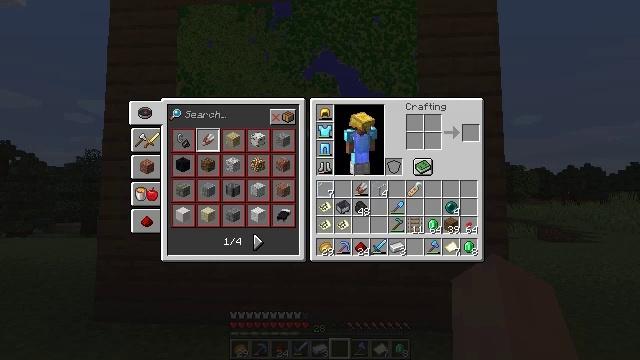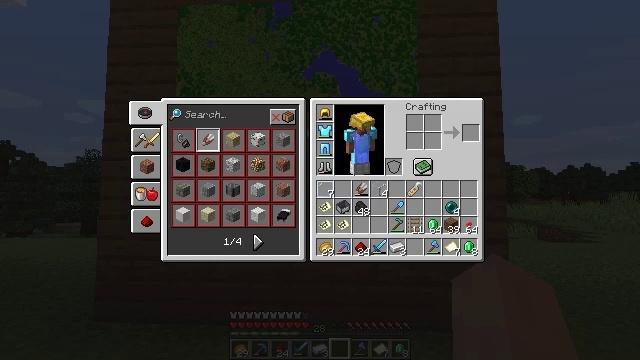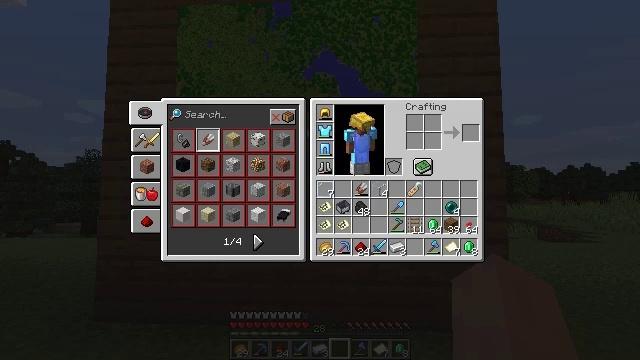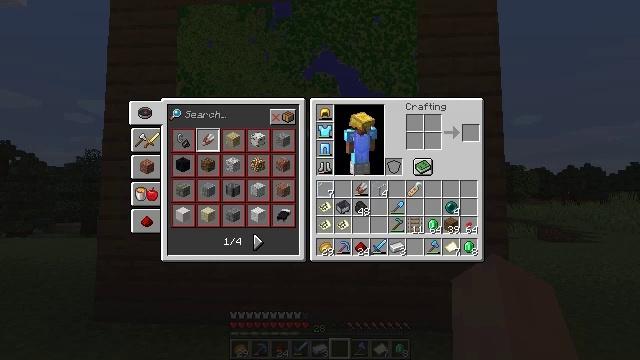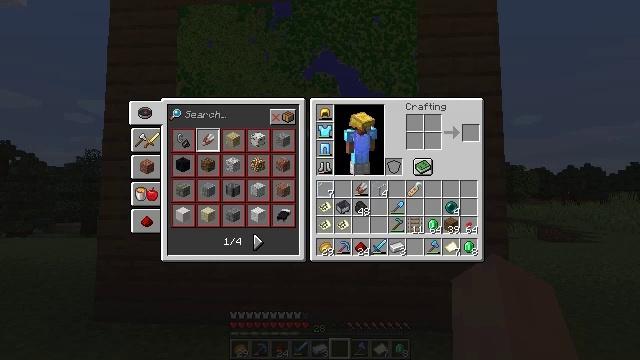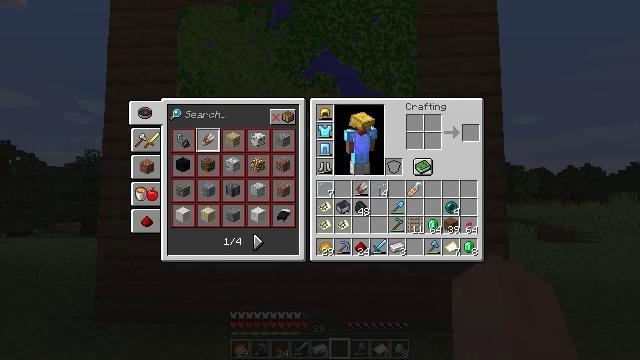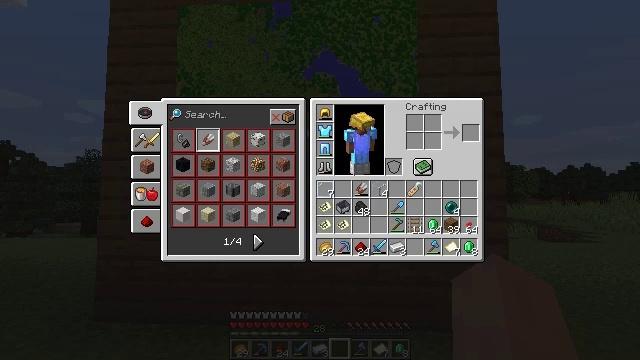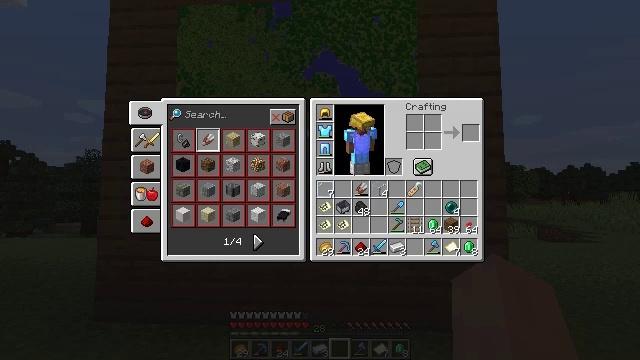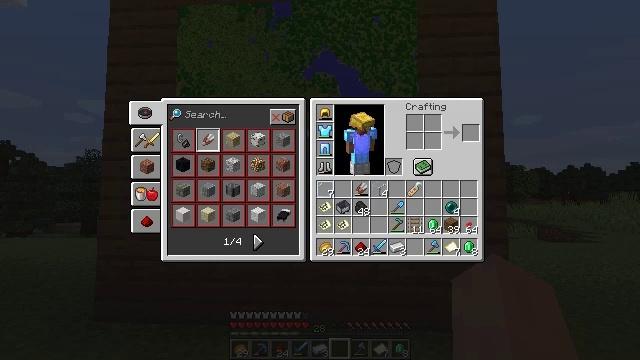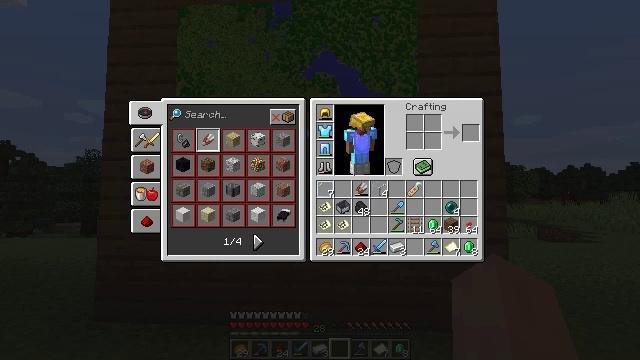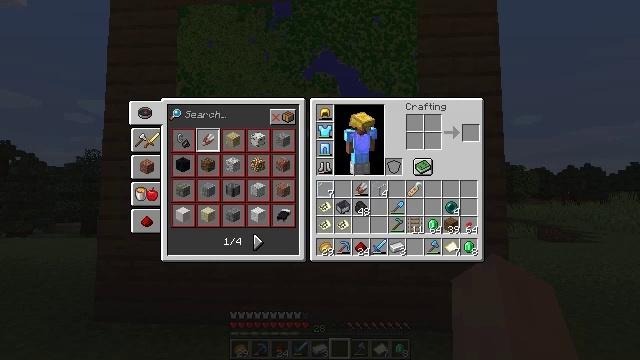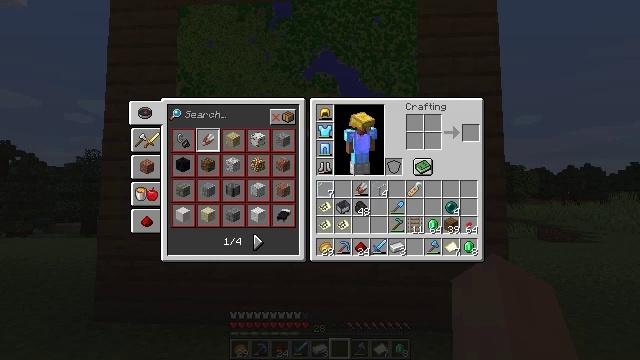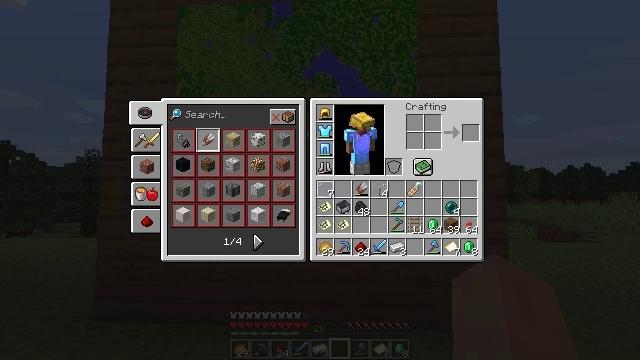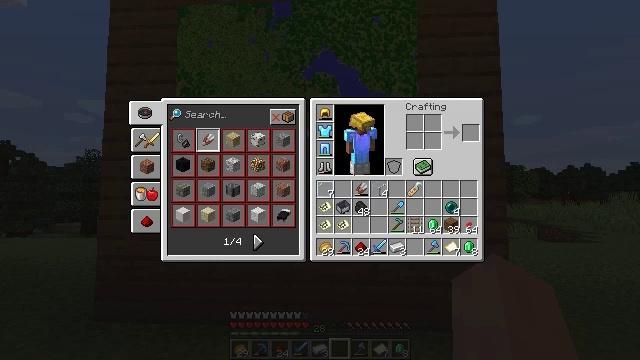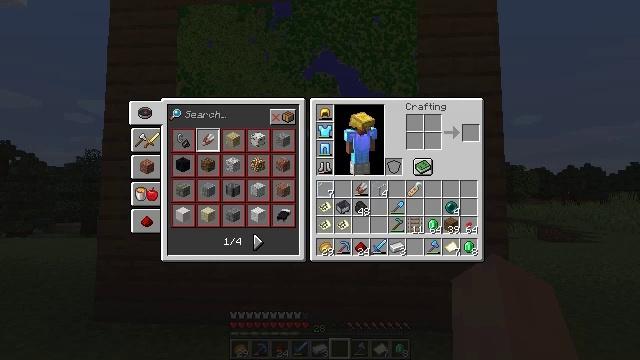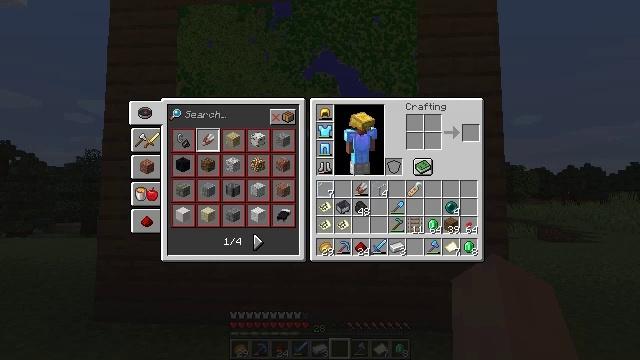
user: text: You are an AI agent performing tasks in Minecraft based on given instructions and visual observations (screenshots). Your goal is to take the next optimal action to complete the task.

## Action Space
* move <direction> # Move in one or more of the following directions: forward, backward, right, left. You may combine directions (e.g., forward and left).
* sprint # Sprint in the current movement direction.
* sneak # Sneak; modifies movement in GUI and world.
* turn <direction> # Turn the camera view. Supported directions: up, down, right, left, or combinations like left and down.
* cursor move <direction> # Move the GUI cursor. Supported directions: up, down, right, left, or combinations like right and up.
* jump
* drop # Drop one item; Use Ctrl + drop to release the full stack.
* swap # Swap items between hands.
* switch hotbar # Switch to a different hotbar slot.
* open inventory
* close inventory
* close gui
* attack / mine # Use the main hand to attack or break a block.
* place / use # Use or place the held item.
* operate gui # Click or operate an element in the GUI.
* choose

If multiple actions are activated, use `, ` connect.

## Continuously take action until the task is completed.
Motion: motion action
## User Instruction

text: Use sticks and leather to craft an item frame.
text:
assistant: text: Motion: no_op
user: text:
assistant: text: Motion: no_op
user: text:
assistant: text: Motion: no_op
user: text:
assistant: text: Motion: no_op
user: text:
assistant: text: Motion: no_op
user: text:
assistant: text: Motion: no_op
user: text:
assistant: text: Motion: no_op
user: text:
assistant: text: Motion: no_op
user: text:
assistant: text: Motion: no_op
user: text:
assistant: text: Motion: no_op
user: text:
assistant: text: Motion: no_op
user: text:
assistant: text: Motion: no_op
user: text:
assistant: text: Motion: no_op
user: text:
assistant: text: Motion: no_op
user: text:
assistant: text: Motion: no_op
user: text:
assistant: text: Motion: no_op
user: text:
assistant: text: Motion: no_op
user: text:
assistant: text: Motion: no_op
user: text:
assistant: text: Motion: no_op
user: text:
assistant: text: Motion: no_op
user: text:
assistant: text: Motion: no_op
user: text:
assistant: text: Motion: no_op
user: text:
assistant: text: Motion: no_op
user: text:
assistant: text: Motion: no_op
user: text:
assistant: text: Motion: no_op
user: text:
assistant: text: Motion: no_op
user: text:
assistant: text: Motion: no_op
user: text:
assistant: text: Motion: no_op
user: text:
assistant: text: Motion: no_op
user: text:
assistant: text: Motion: no_op